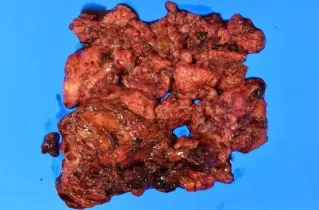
Intraoperative and pathological findings of the resected specimen. Macroscopically, the tumor measured 12.5 x 9 x 3 cm with a grayish white color and bleeding (B). Ao; Aorta, PA; Pulmonary artery.
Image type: pathology (h&e)